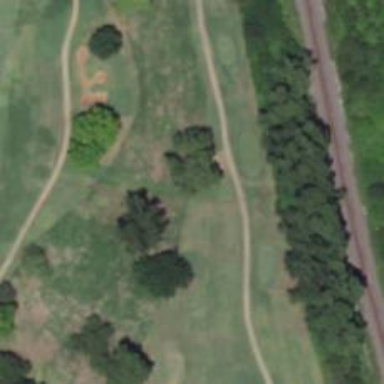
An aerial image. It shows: Service road used as golf cart path.